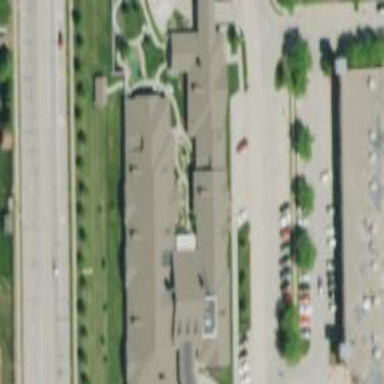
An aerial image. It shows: Nursing home building.